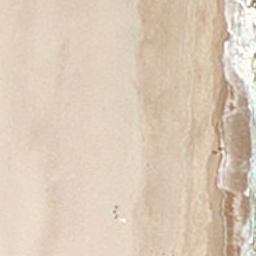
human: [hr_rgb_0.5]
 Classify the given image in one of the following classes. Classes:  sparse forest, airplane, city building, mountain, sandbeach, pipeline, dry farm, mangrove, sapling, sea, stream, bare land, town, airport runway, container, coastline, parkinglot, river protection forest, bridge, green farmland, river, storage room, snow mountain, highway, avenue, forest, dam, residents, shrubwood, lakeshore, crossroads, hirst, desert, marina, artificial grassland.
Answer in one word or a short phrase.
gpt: sandbeach